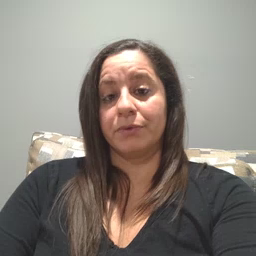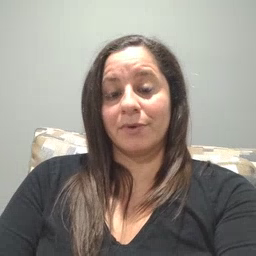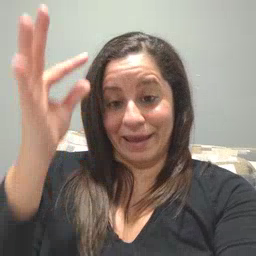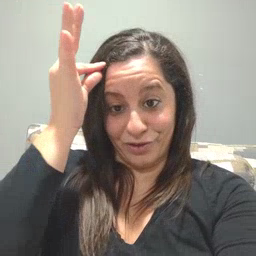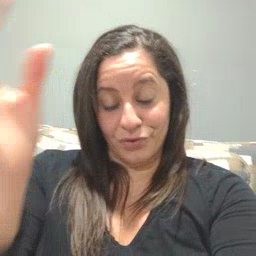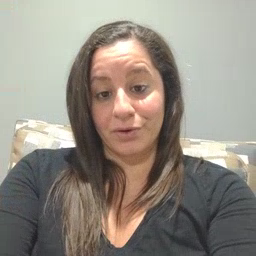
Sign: hair